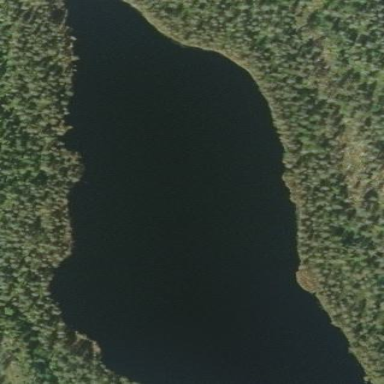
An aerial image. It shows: Serene lake surrounded by nature.